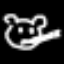
Label: frog